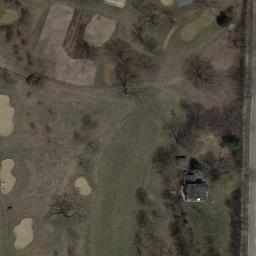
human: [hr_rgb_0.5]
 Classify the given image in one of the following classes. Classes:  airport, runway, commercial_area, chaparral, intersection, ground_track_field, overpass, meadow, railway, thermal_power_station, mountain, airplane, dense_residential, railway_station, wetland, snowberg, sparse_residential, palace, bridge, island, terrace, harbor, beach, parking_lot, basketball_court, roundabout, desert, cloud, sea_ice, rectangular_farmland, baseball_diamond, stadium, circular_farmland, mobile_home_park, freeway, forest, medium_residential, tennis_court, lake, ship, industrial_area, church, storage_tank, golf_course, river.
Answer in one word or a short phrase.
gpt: golf_course